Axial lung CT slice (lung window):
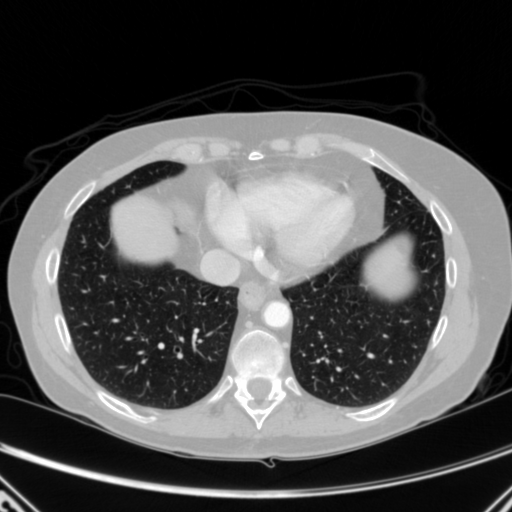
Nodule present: no